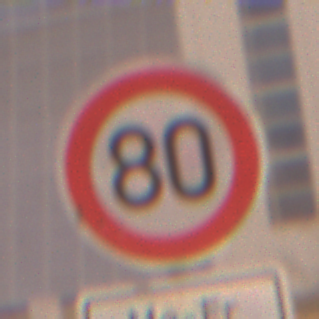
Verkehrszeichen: Geschwindigkeit80
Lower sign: ZeitangabenMitBeschraenkungAufWochentage2
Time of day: Night
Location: Outdoor (Urban)
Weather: Overcast
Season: Winter
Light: Artificial